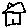
Label: house